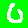
Digit: 0